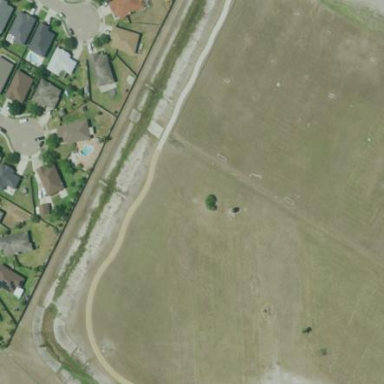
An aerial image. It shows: Soccer pitch for leisure land activities.